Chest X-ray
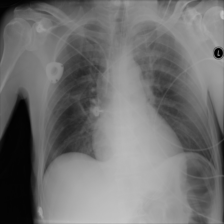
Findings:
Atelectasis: positive
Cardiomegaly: negative
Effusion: positive
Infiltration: negative
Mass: negative
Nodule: negative
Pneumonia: negative
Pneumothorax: negative
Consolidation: positive
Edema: negative
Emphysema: negative
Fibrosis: negative
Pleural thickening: negative
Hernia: negative